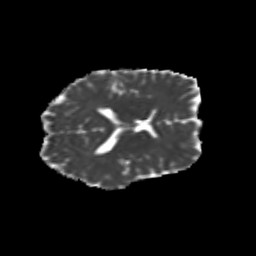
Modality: MD
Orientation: axial
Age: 26
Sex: female
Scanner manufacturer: siemens
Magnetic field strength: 3 T
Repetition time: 3.5 s
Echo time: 0.104 s